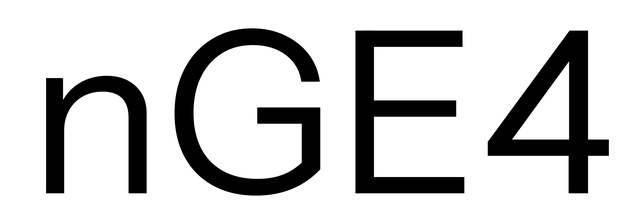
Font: InstrumentSans_Regular